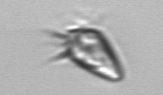
Label: Paratontonia_gracillima